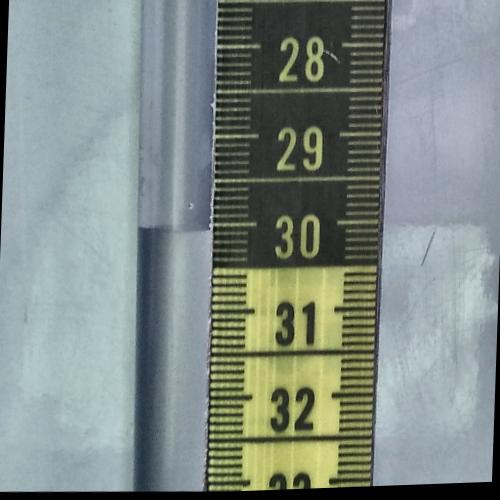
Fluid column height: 30.1 cm